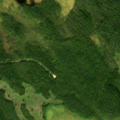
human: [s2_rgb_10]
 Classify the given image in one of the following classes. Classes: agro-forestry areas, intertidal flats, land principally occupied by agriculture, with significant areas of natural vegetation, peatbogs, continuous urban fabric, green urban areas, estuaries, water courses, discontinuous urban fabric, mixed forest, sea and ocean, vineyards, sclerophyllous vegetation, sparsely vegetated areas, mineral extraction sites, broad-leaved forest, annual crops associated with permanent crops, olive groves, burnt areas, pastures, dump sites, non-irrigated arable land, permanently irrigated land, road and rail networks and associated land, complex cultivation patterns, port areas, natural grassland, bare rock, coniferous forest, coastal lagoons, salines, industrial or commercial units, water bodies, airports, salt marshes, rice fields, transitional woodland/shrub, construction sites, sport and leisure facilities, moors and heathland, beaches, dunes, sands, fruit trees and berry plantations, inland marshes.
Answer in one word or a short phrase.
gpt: coniferous forest, mixed forest